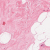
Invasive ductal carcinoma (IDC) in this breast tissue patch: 0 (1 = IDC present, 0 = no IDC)